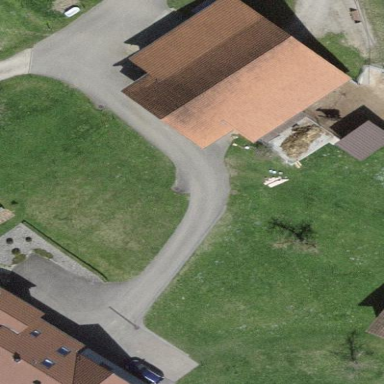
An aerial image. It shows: Farmyard area.